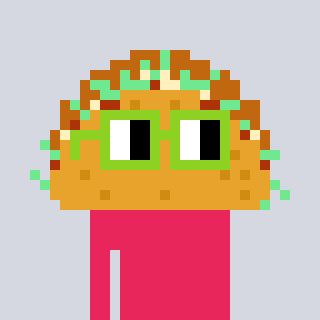
a pixel art character with square light green glasses, a taco-shaped head and a redpinkish-colored body on a cool background